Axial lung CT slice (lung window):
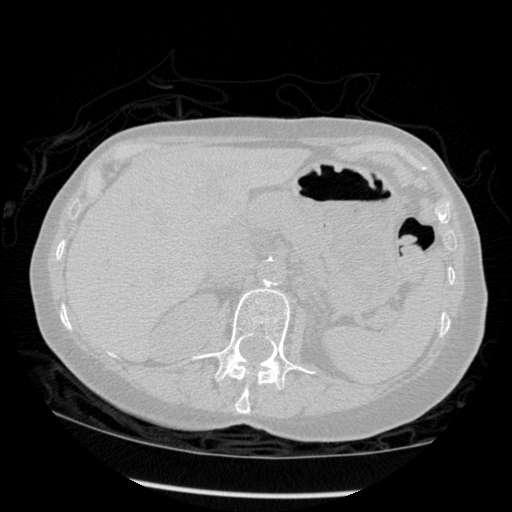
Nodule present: no